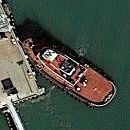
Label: civil